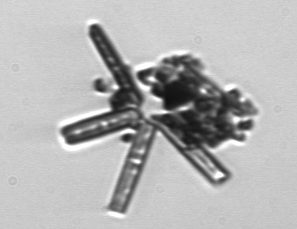
Label: Thalassionema